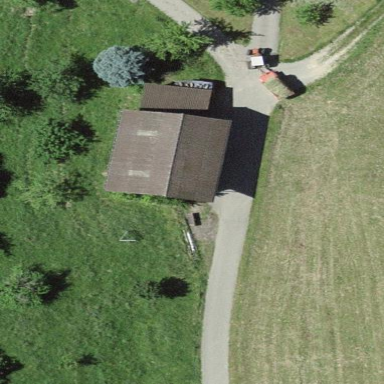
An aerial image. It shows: Shed.